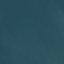
Land use / land cover: SeaLake